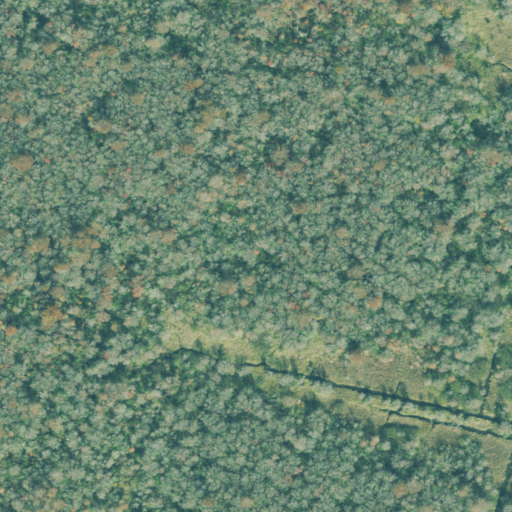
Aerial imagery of island in Georgia named Cambers Island containing only woody wetlands